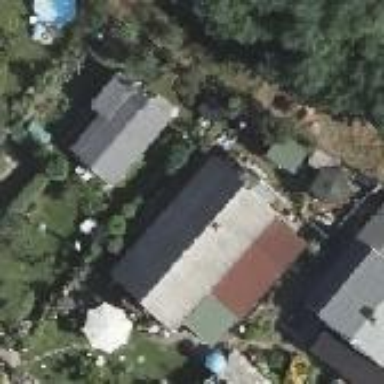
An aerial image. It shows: Plot in the allotments.